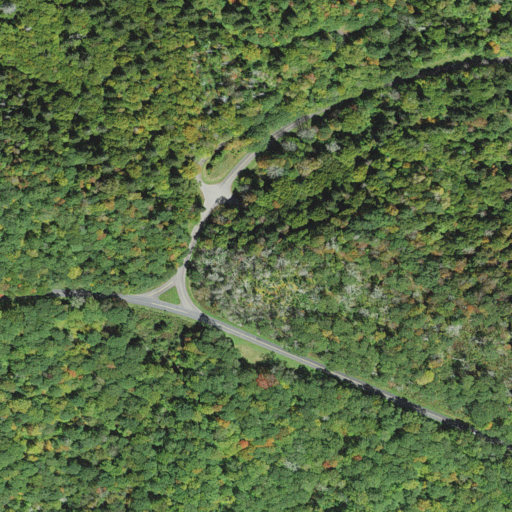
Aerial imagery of gap in North Carolina named Wolf Laurel Gap containing deciduous forest, mixed forest, open development, and low intensity development